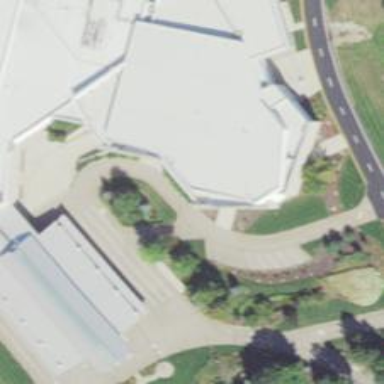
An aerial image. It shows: Close-up view of roof of building.